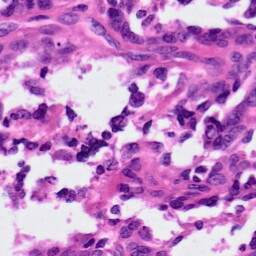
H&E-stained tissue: Ovarian